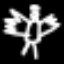
Label: angel